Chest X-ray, AP view. Patient: 51 years old, sex M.
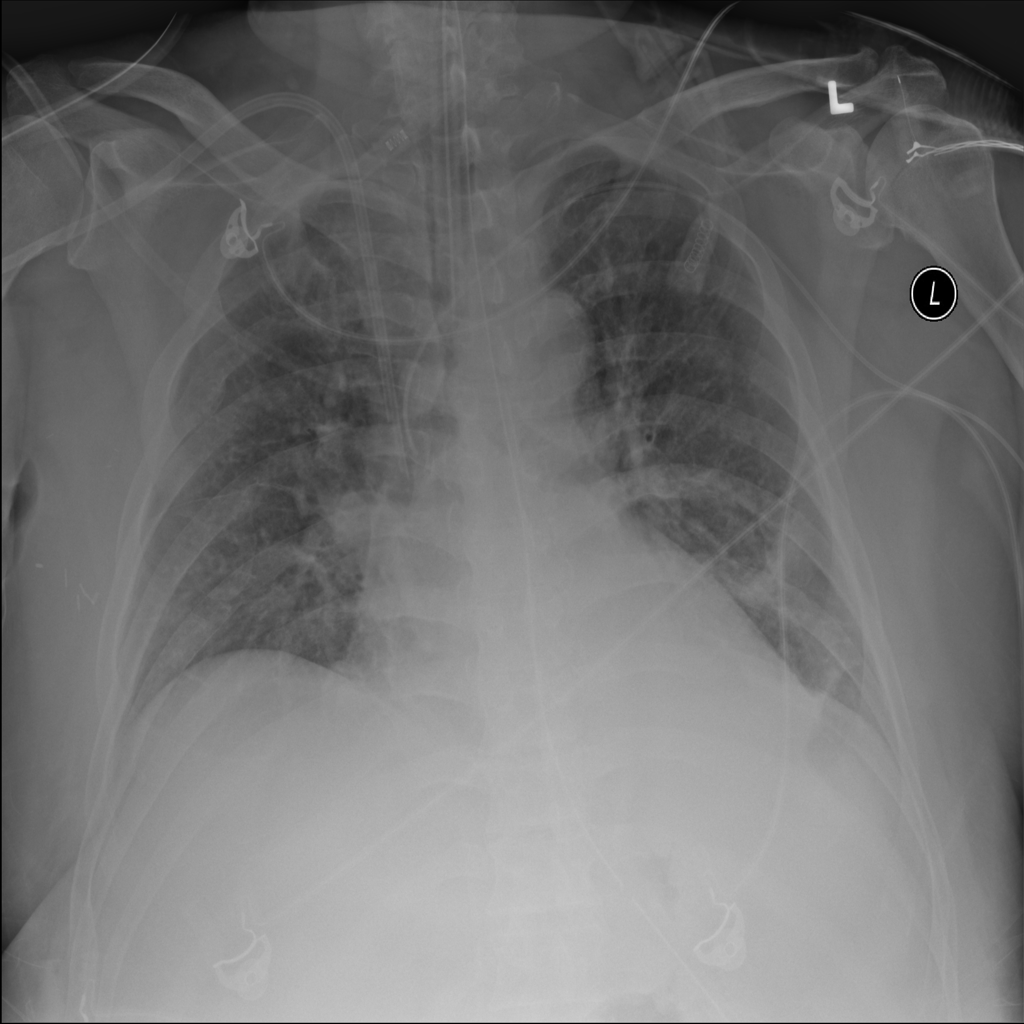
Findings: No Finding